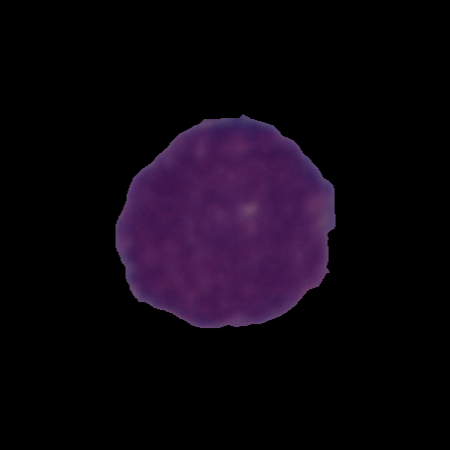
Label: cancer